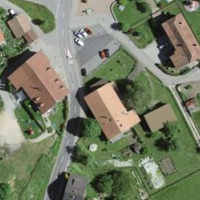
EUNIS habitat code: 54
Species observed at this site:
Corvus corone
Aegithalos caudatus
Sylvia atricapilla
Spinus spinus
Poecile palustris
Larus michahellis
Erithacus rubecula
Dryocopus martius
Phoenicurus ochruros
Certhia familiaris
Phoenicurus phoenicurus
Corvus corax
Periparus ater
Cyanistes caeruleus
Lophophanes cristatus
Sturnus vulgaris
Troglodytes troglodytes
Chloris chloris
Pyrrhula pyrrhula
Passer domesticus
Turdus merula
Hirundo rustica
Milvus migrans
Milvus milvus
Turdus pilaris
Regulus regulus
Coccothraustes coccothraustes
Motacilla alba
Delichon urbicum
Certhia brachydactyla
Turdus philomelos
Emberiza citrinella
Dendrocopos major
Prunella modularis
Turdus viscivorus
Falco peregrinus
Buteo buteo
Strix aluco
Muscicapa striata
Phylloscopus collybita
Dendrocoptes medius
Pica pica
Sitta europaea
Garrulus glandarius
Columba livia
Falco tinnunculus
Picus viridis
Ficedula hypoleuca
Linaria cannabina
Fringilla coelebs
Regulus ignicapilla
Carduelis carduelis
Columba palumbus
Phalacrocorax carbo
Fringilla montifringilla
Parus major
Ciconia ciconia
Accipiter nisus